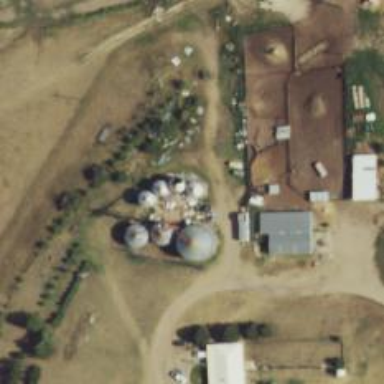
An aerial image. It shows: Silo.